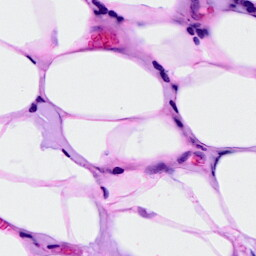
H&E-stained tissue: Breast